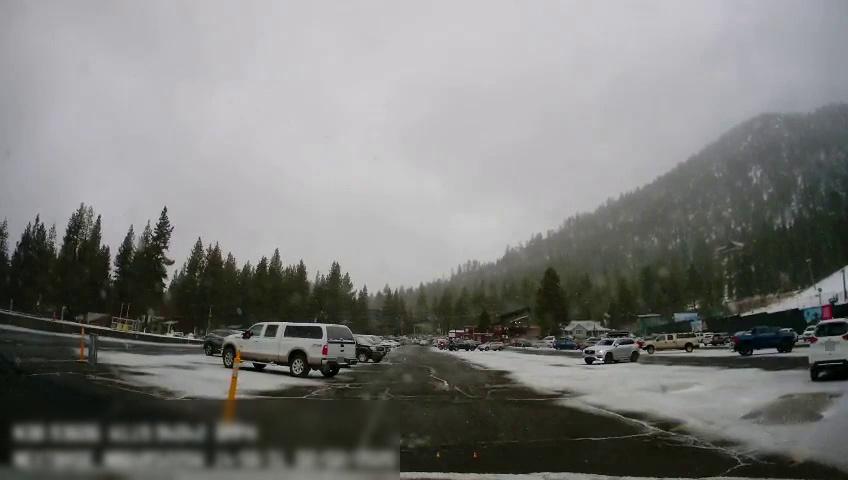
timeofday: Day
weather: Snowy
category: Vehicles | Truck
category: Vehicles | Car
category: Vehicles | SUV
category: Vehicles | Truck
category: Vehicles | Car
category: Vehicles | Car
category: Vehicles | Truck
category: Vehicles | Truck
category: Vehicles | Car
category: Vehicles | Car
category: Vehicles | SUV
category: Drivable Space